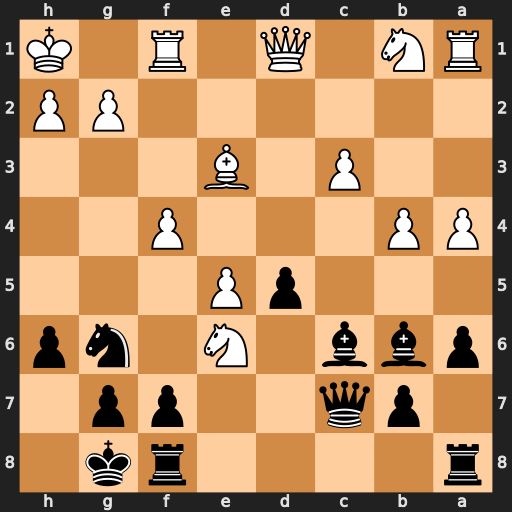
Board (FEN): r4rk1/1pq2pp1/pbb1N1np/3pP3/PP3P2/2P1B3/6PP/RN1Q1R1K
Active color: b
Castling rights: -
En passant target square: -
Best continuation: fxe6 Bxb6 Qxb6